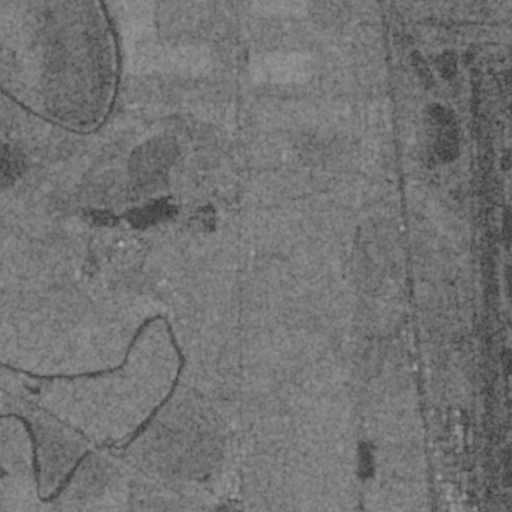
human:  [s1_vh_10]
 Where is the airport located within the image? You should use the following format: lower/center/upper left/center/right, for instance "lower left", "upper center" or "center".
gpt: The airport is located in the right of the image.
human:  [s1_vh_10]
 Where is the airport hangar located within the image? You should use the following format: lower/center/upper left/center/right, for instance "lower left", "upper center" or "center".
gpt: The airport hangar is located in the lower right of the image.
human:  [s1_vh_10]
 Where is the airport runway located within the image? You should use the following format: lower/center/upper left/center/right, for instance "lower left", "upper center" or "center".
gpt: The airport runway is located in the right of the image.
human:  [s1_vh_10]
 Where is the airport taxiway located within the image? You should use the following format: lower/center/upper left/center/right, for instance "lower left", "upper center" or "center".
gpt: The airport taxiway is located in the right of the image.
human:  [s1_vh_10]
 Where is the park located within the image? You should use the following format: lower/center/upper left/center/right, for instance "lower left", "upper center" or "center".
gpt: The park is located in the lower right of the image.
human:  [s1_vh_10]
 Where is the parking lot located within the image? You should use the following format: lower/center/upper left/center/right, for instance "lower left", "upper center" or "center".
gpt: The parking lot is located in the lower right of the image.
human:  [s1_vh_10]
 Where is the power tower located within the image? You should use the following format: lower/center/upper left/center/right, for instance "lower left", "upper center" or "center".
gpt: The power tower is located in the right of the image.
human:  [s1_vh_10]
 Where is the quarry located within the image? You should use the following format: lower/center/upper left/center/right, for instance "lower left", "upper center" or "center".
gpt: There is no quarry in the image.

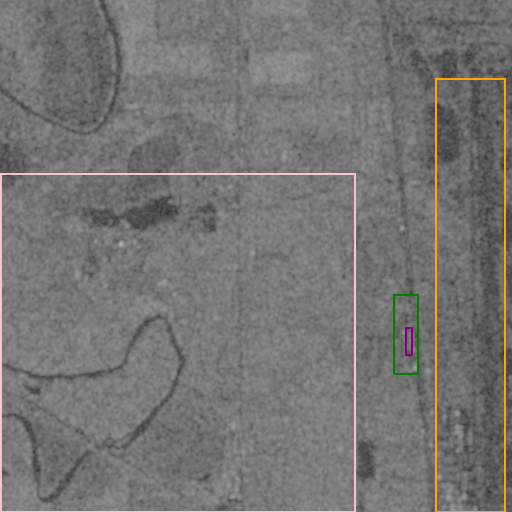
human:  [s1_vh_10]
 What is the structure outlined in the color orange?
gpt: The structure outlined in orange is an airport.
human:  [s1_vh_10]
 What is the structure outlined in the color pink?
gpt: The structure outlined in pink is a crop field.
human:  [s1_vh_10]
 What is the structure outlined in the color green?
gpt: The structure outlined in green is a park.
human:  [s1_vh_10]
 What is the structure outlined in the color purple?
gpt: The structure outlined in purple is a parking lot.
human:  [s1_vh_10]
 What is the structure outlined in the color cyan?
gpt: There is no cyan outline.